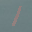
Label: 1